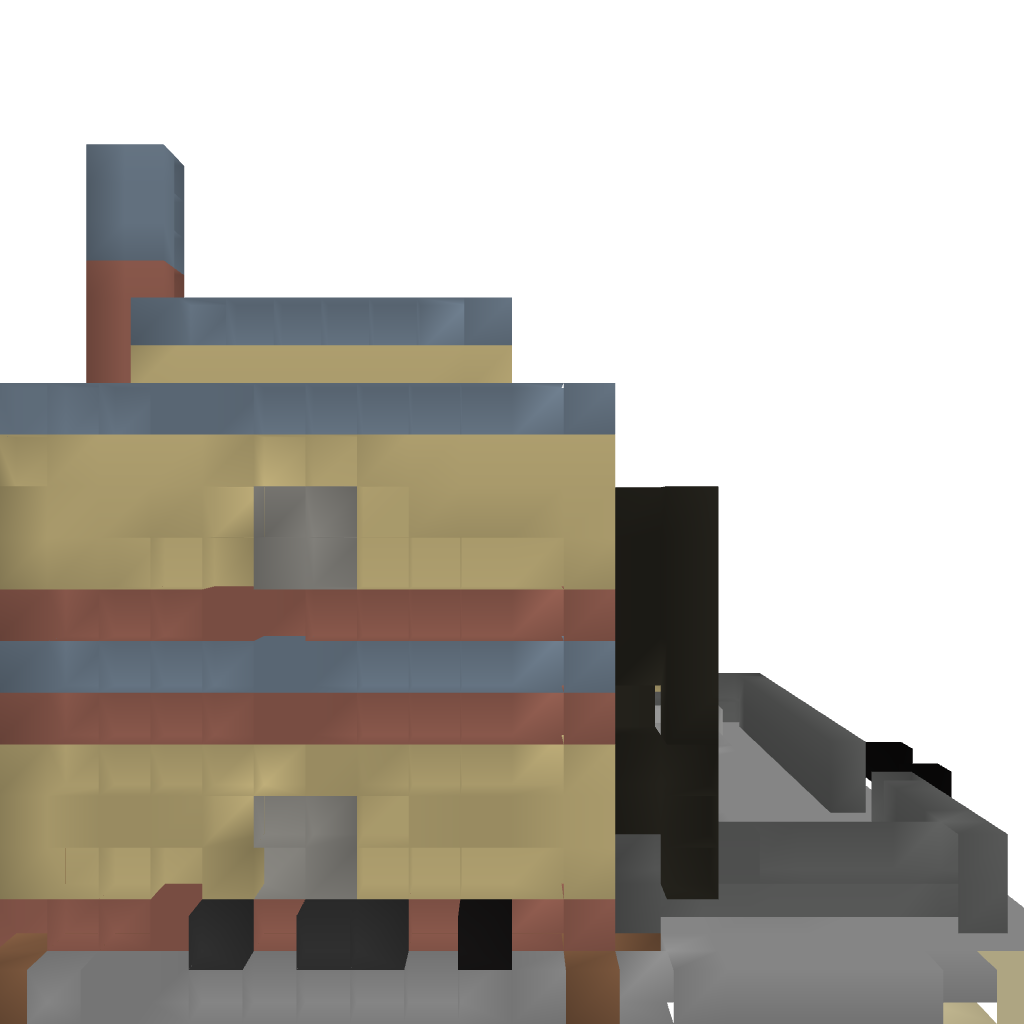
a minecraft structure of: Country House